Question: I have the following plot
'''
require(ggplot2)
dtf <- structure(list(Variance = c(5.213, 1.377, 0.858, 0.613, 0.412, 0.229, 0.139, 0.094, 0.064), Component = structure(1:9, .Label = c("PC1", "PC2", "PC3", "PC4", "PC5", "PC6", "PC7", "PC8", "PC9"), class = "factor")), .Names = c("Variance", "Component"), row.names = c(NA, -9L), class = "data.frame")
ggplot(dtf, aes(x = Component, y = Variance)) +
geom_point()
'''

I would simply like to connect the dots with straight lines. I tried '+geom_line()' but that generated an error
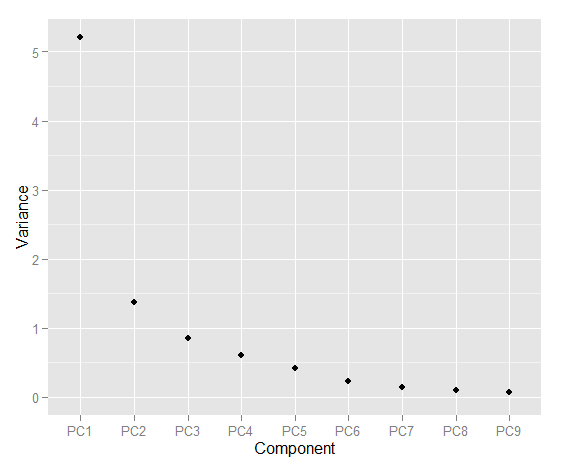
Answer: Your 'x' values are discrete (factor) and 'geom_line()' each unique 'x' value perceive as separate group and tries to connect points only inside this group. Setting 'group=1' in 'aes()' ensures that all values are treated as one group.
'''
ggplot(dtf, aes(x = Component, y = Variance,group=1)) +
geom_point()+geom_line()
'''